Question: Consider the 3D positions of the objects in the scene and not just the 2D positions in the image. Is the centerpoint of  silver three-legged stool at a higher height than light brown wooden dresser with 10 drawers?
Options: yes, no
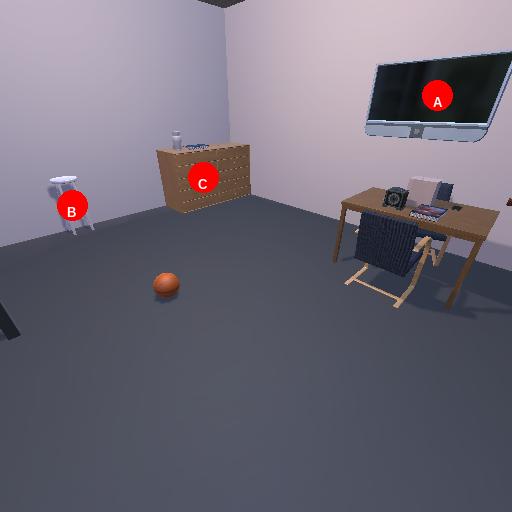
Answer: yes